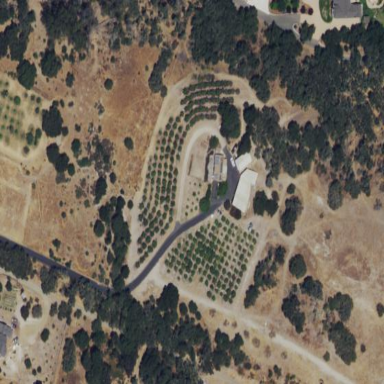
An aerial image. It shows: Orchard.